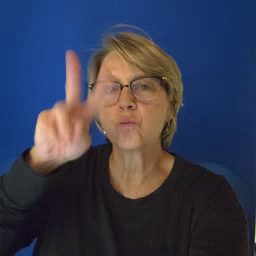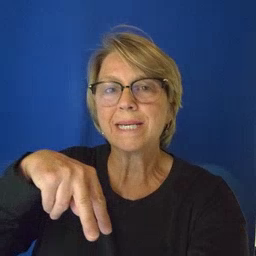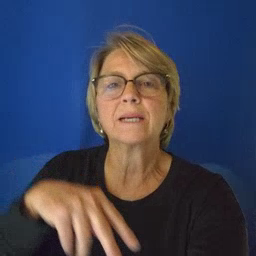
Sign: read